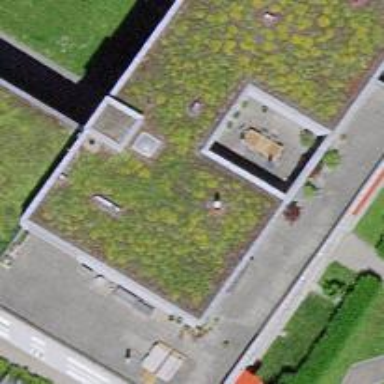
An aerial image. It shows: Building with flat roof.